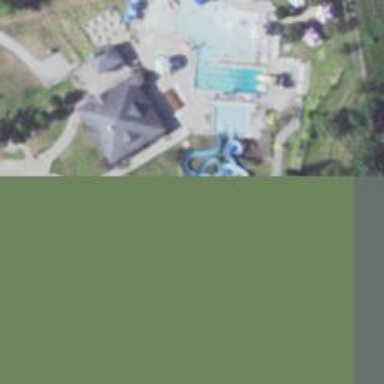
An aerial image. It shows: Water slide attraction.